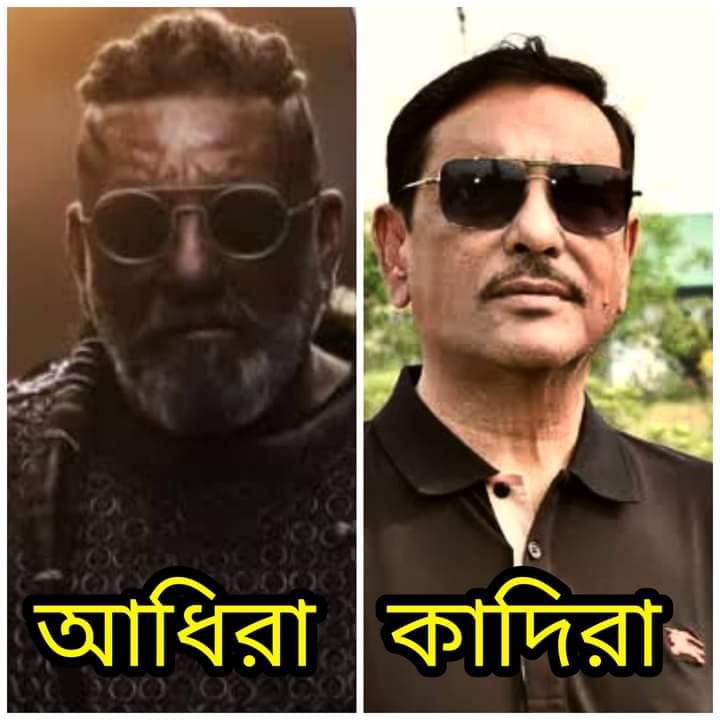
Caption: আধিরা     কাদিরা
Label: non-hate